You are looking at the short-time Fourier spectrogram of a bearing's acceleration signal. What is the most likely bearing condition (normal, inner_race, outer_race, ball)?
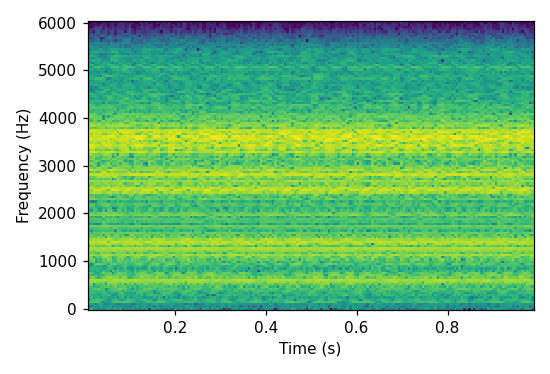
Answer: inner_race